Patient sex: M
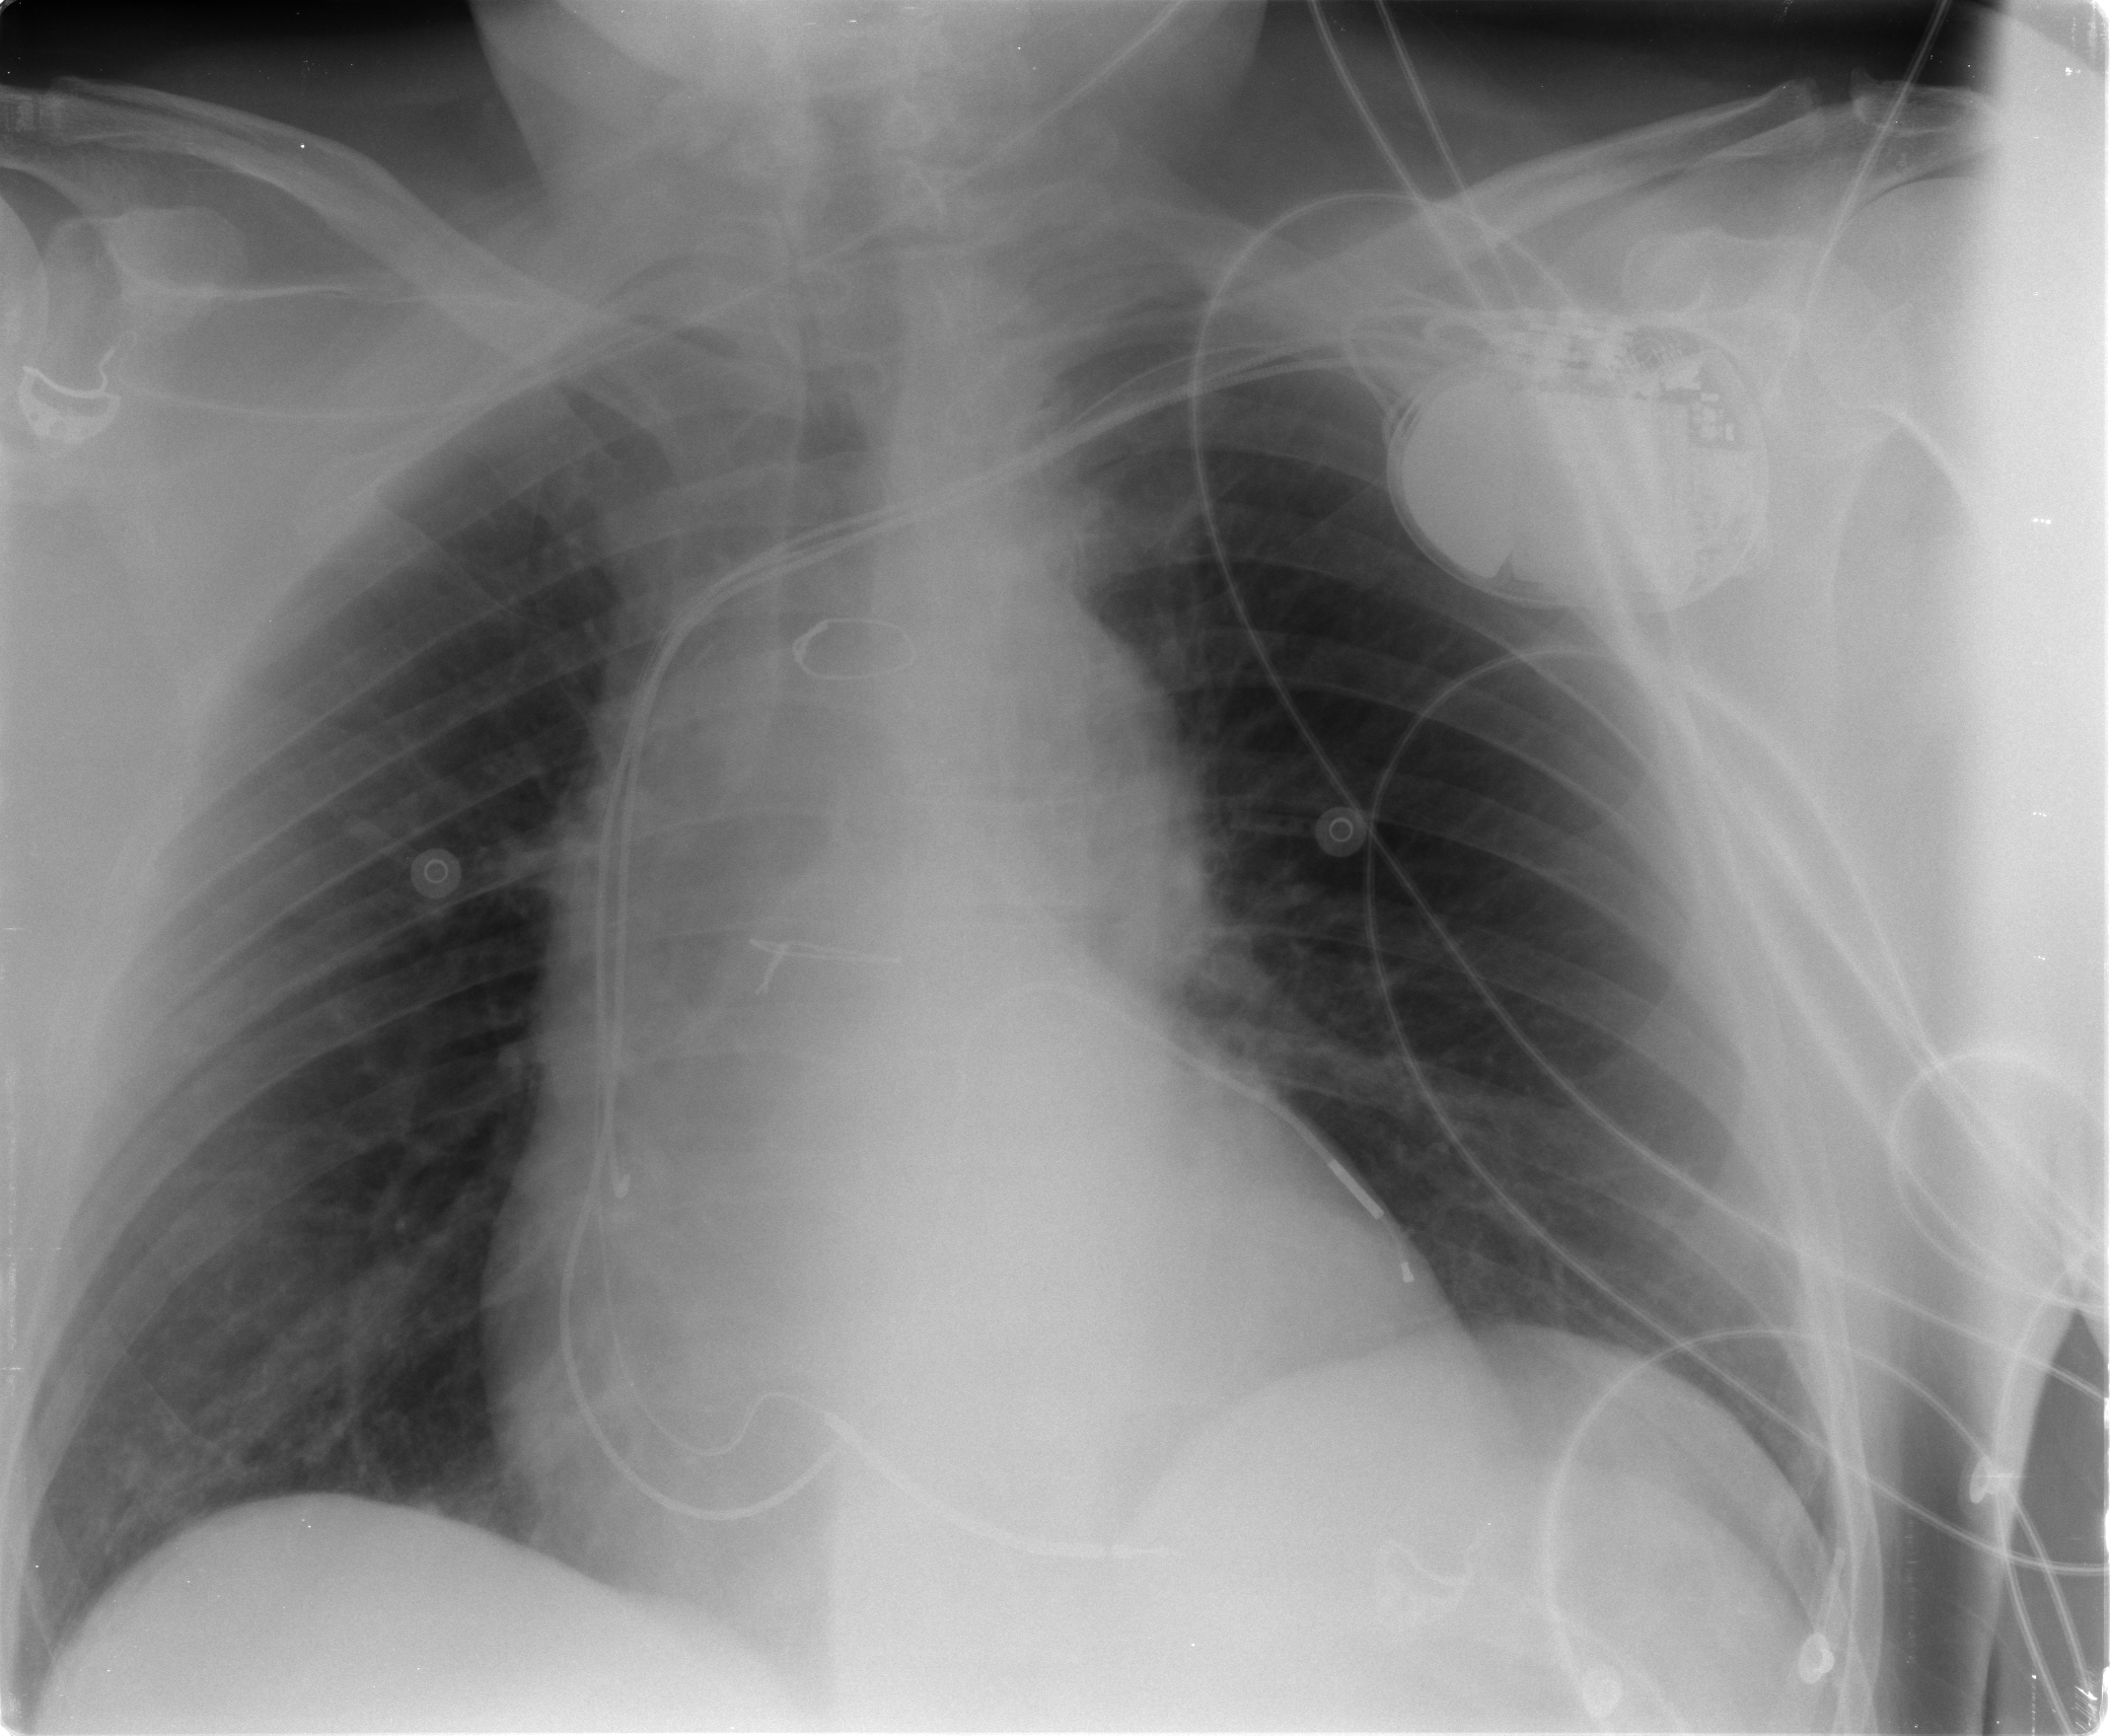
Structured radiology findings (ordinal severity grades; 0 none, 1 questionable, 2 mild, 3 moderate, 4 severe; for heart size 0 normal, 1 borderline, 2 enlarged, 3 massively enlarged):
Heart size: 2
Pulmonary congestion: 0
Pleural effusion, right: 0
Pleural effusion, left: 0
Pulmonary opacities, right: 2
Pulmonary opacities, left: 0
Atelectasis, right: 2
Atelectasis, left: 0